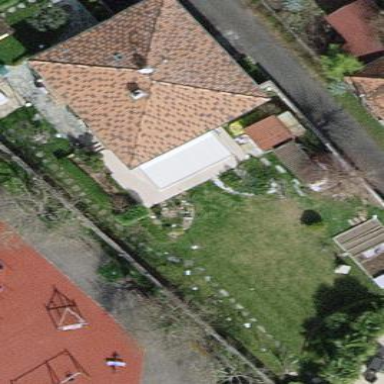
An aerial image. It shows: Garden enclosed by fence.